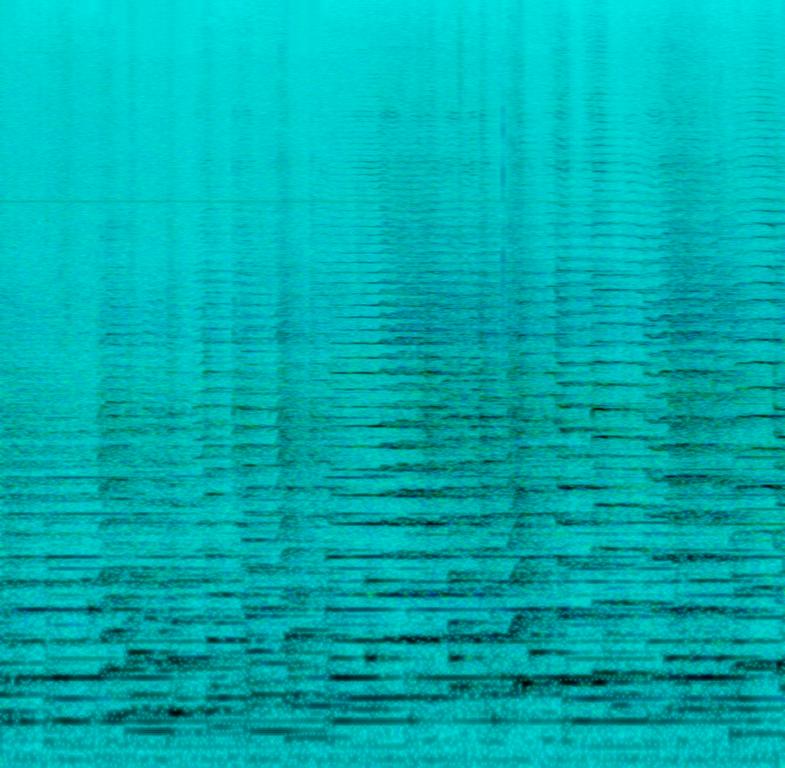
The low quality recording features a cello solo melody played over mellow piano chords. It sounds passionate and emotional. The recording is noisy.